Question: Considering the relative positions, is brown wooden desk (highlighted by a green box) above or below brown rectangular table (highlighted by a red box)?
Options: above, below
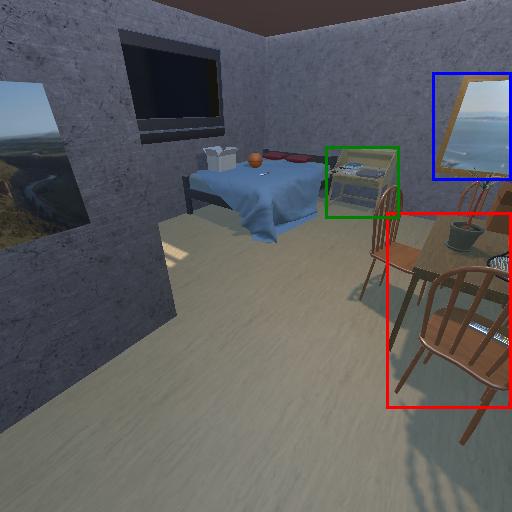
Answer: above